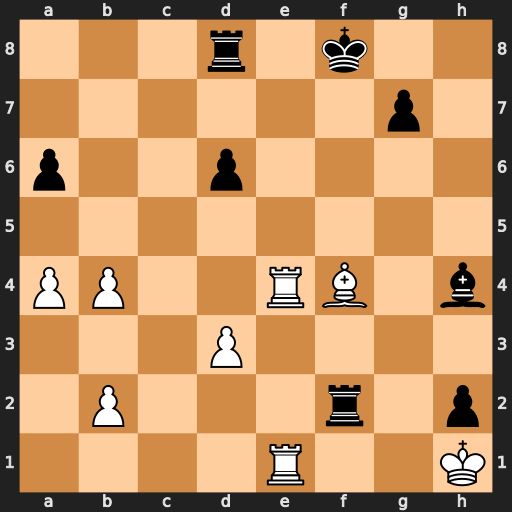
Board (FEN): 3r1k2/6p1/p2p4/8/PP2RB1b/3P4/1P3r1p/4R2K
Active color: w
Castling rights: -
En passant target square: -
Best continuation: Be3 Rxb2 Rxh4